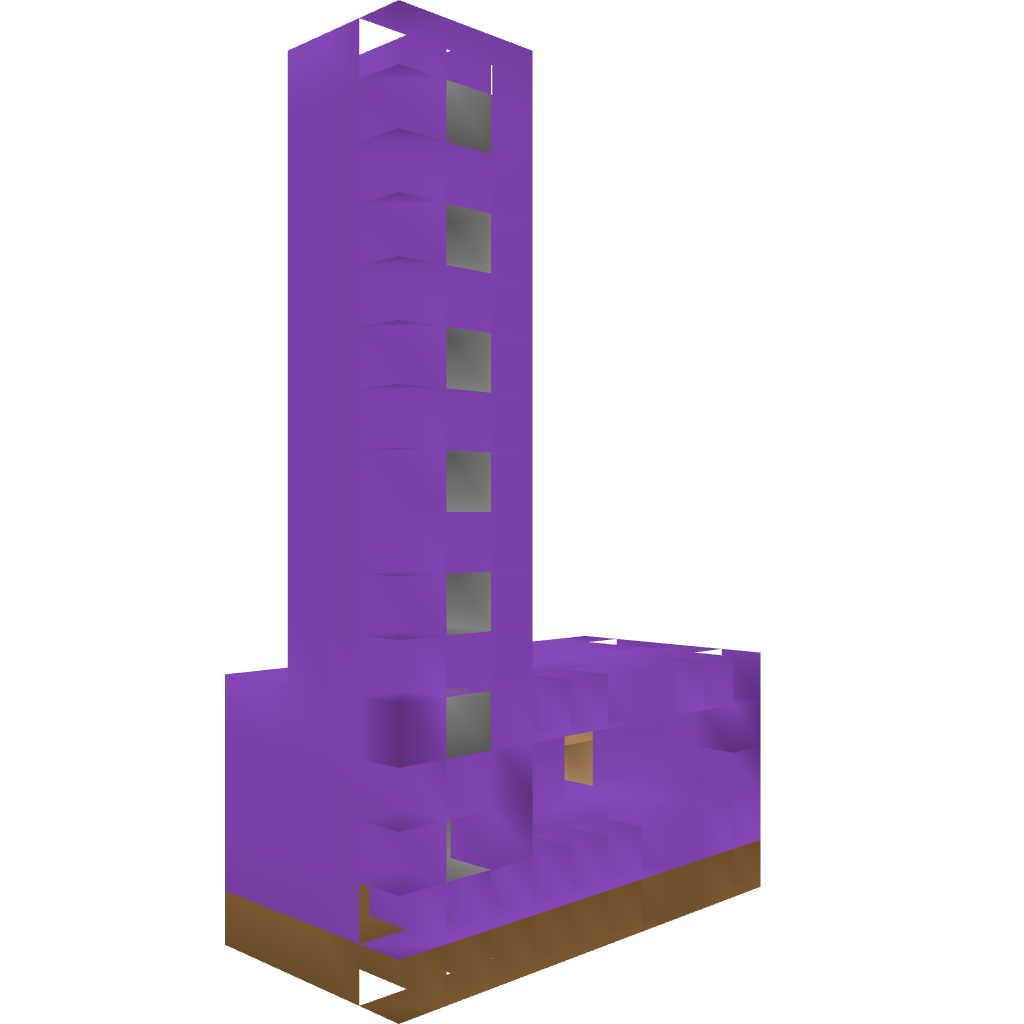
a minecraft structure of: Compact redstone cannon (Obsidian) bad low quality